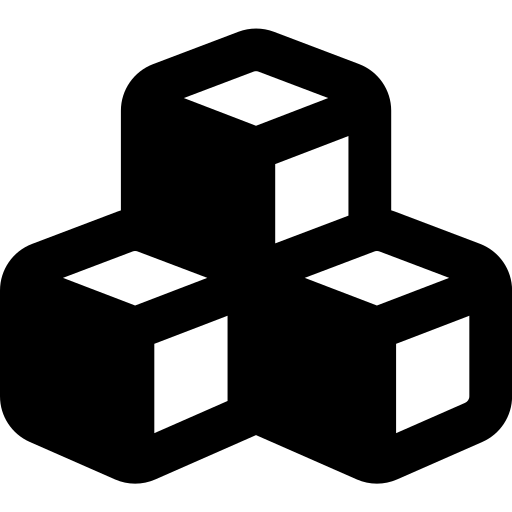
Tags: icon, FontAwesome, fa-icon, solid, cubes